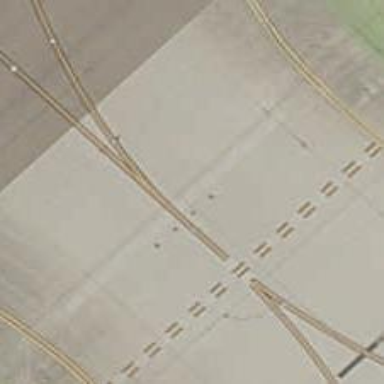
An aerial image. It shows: Image of taxiway at airport.